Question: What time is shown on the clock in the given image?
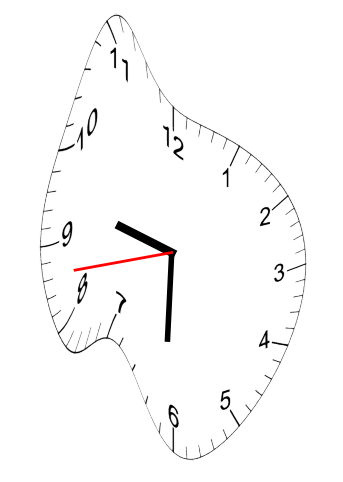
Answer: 09:30:43